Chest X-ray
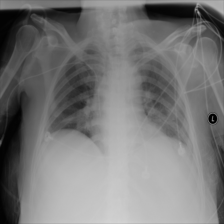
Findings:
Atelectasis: negative
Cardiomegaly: negative
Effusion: negative
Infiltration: positive
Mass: negative
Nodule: negative
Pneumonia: negative
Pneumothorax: negative
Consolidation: negative
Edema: negative
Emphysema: negative
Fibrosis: negative
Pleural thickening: negative
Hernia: negative